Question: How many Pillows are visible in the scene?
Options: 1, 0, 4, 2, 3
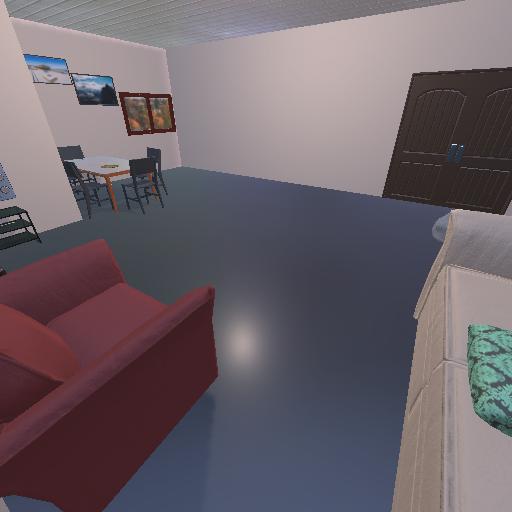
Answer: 1